Question: I am running in to an tricky problem with my jquery ajax call.
I have following event which is triggering the ajax call to the respective url and will draw the chart.
after drawing the chart I wanted to display the respective data for that chart in a table so i have appended a table as following
'''
$('#managers').on("change", function(){
var drawBubbleChart = bubbleChart.getData();
bubbleChart.drawchart(drawBubbleChart);
$.each(drawBubbleChart, function(index, value) {
$('#bubbleChart3').append('<tr style =background: black; color: "white"><td>'+value[3]+'</td><td>'+value[0].toFixed(2)+'</td><td>'+value[1].toFixed(2)+'</td><td>'+value[2].toFixed(2)+'</td></tr>');
});
'''
it works fine like this:

for the first time I change the drop down but every time I have changed the drop down it appends the data and chart on top of this which is not supposed to happen.
if anybody have the idea how do i stop this? would be much more appreciated
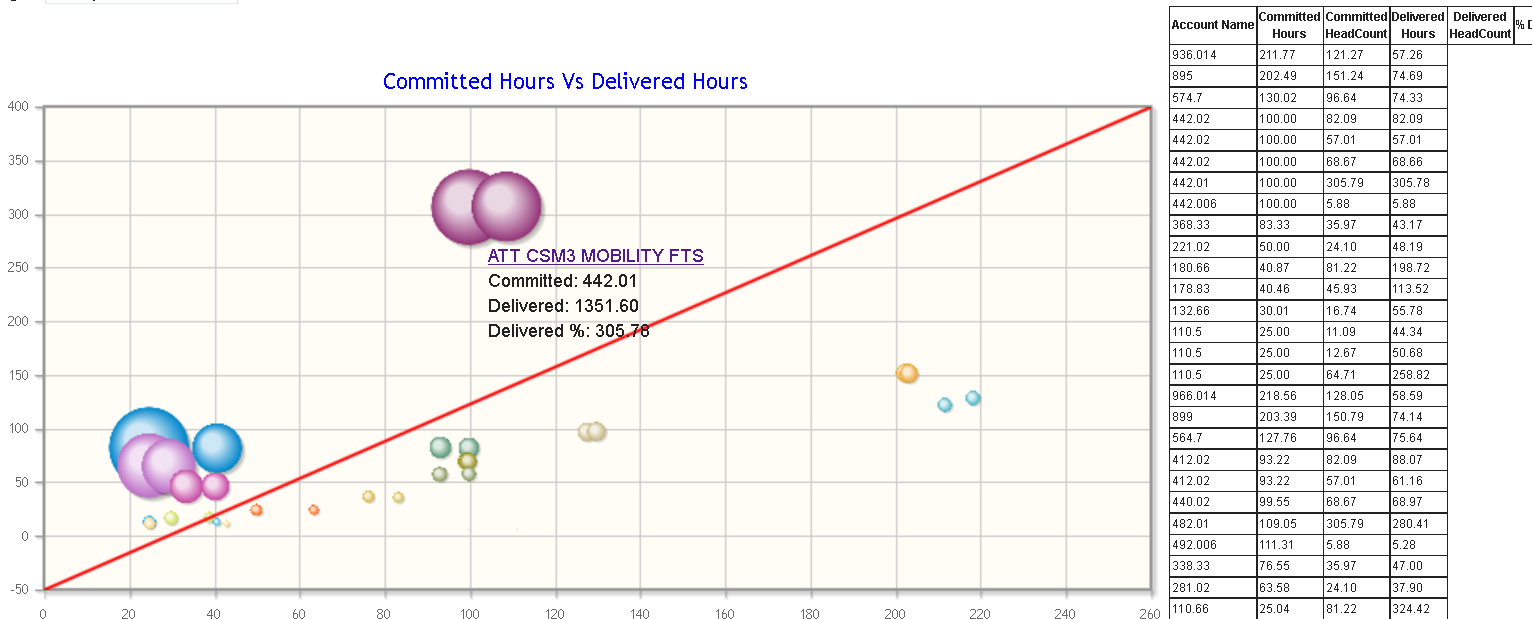
Answer: Could you replace the rows, rather than append them?
'''
$('#managers').on("change", function() {
var drawBubbleChart = bubbleChart.getData();
bubbleChart.drawchart(drawBubbleChart);
var rows = '';
$.each(drawBubbleChart, function(index, value) {
rows + ='<tr style =background: black; color: "white"> <td>'+value[3]+'</td><td>'+value[0].toFixed(2)+'</td><td>'+value[1].toFixed(2)+'</td><td>'+value[2].toFixed(2)+'</td></tr>';
$('#bubbleChart3').html(rows);
});
'''
To keep the header rows, you could place them inside a '<thead>' element and place an empty '<tbody>' element after that. Then you can change the last line of code to:
'''
$('#bubbleChart3').children('tbody').html(rows);
'''